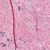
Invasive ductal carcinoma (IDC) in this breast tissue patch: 0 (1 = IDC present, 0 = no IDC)